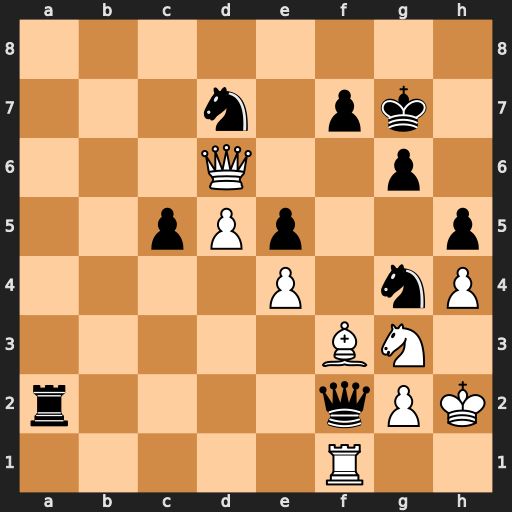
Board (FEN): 8/3n1pk1/3Q2p1/2pPp2p/4P1nP/5BN1/r4qPK/5R2
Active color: w
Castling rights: -
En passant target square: -
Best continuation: Kh3 Qd2 Qxd7